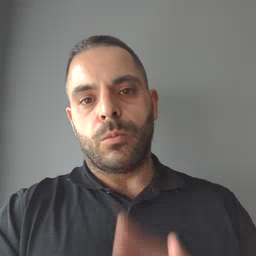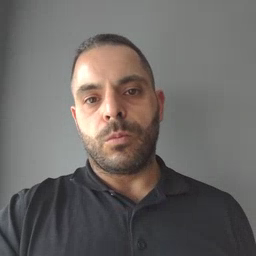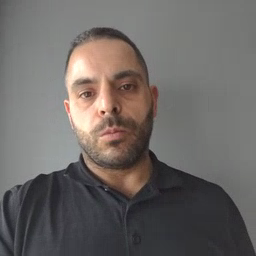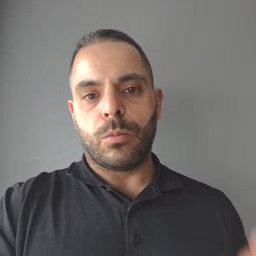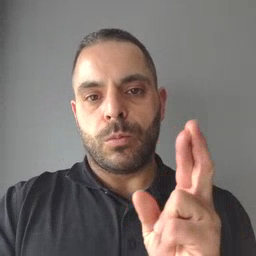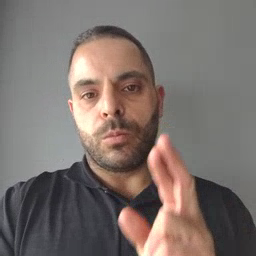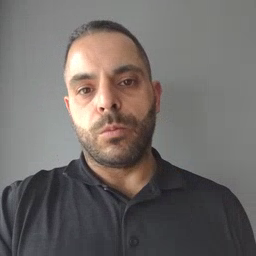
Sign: refrigerator